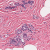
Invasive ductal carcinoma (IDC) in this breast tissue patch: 0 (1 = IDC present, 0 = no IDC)